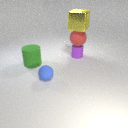
large green rubber cylinder behind small blue rubber sphere